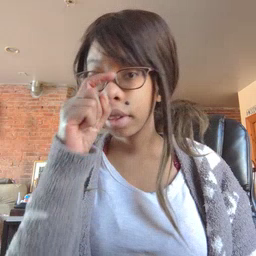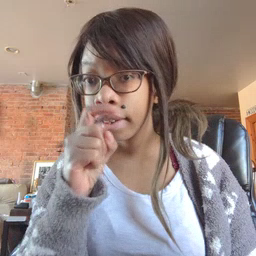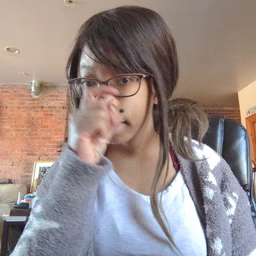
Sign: doll